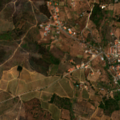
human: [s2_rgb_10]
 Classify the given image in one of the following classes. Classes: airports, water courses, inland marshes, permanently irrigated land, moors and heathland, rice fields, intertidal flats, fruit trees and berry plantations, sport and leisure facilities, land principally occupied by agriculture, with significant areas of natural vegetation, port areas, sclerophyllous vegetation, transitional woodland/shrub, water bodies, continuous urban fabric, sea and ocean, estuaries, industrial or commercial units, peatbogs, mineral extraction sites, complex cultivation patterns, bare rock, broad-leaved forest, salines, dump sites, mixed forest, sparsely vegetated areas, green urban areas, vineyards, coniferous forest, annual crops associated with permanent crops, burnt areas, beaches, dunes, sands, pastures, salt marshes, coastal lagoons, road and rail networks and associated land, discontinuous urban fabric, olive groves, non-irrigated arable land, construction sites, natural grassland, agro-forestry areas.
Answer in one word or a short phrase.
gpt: continuous urban fabric, vineyards, olive groves, transitional woodland/shrub